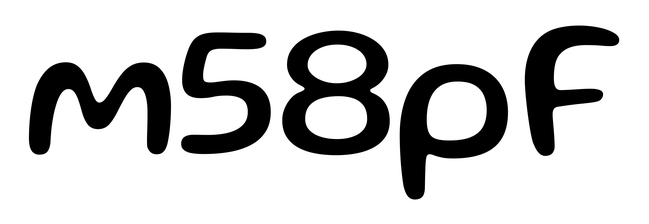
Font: Gluten_Regular